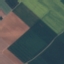
Land use / land cover class: AnnualCrop